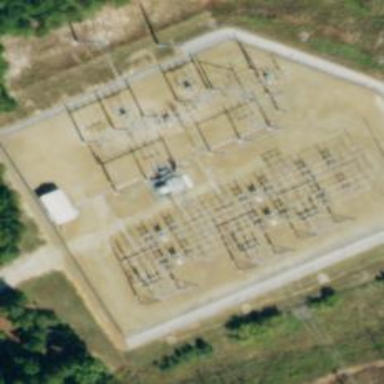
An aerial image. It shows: Switch for power supply.